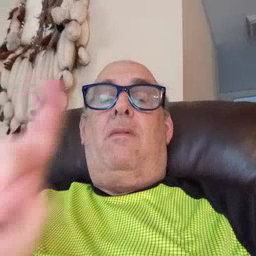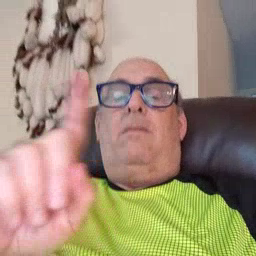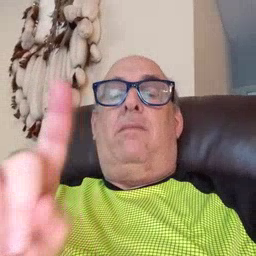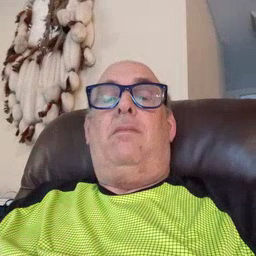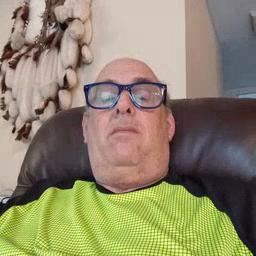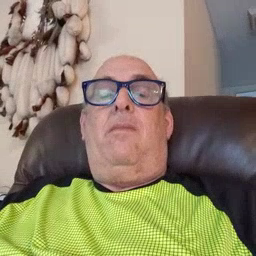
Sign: where